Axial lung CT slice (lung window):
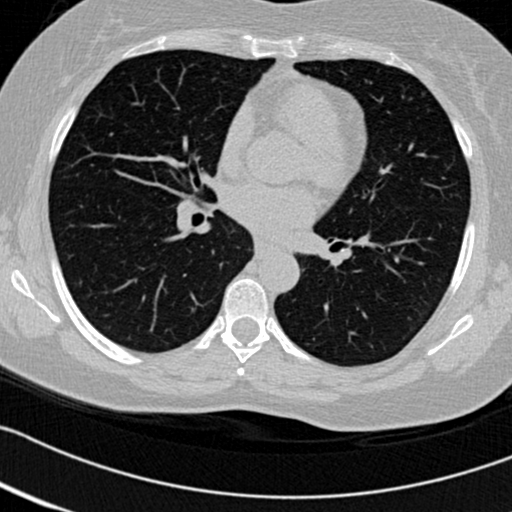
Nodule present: no